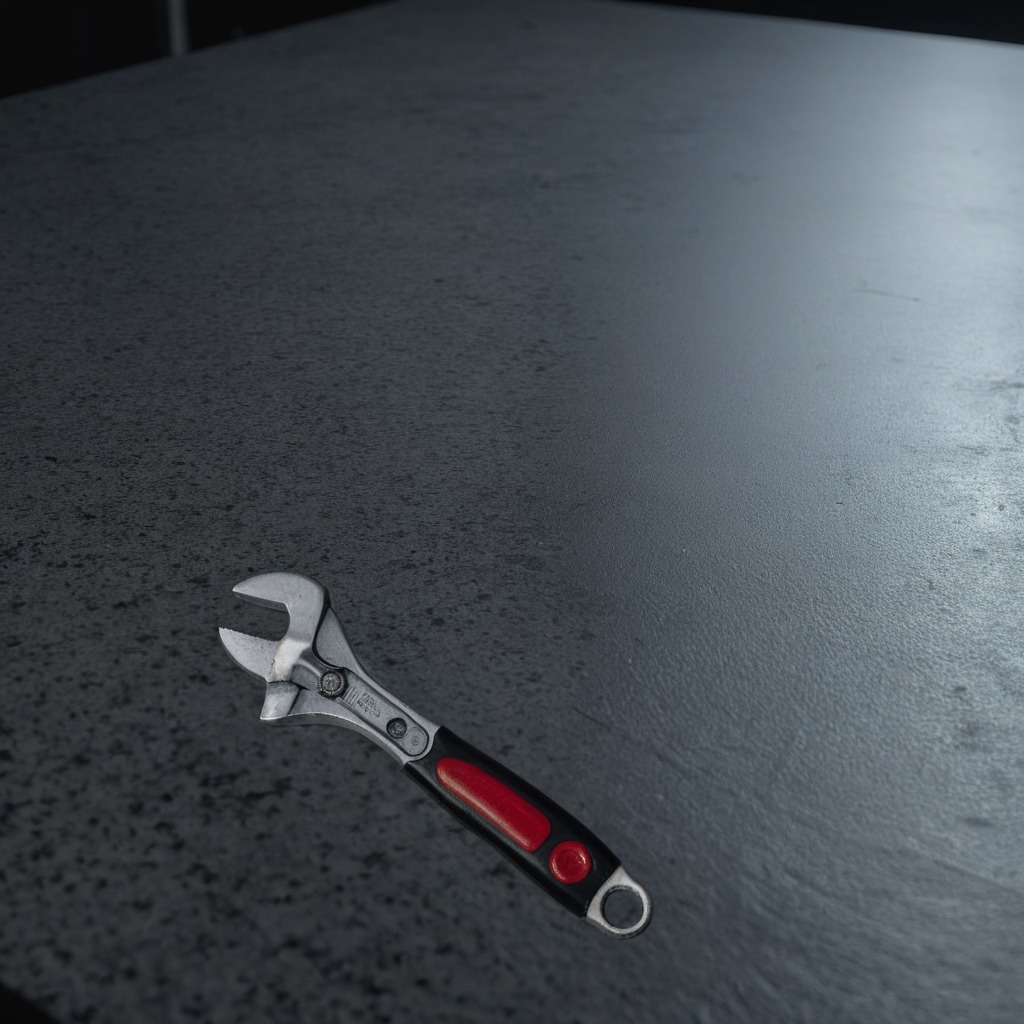
An wrench is lying on a clean granite table inside a workshop at night.